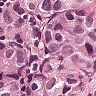
Metastatic tissue present: yes